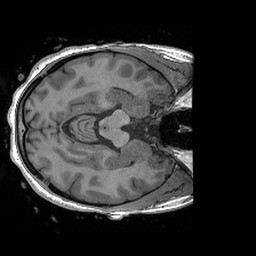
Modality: T1w
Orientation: axial
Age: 20
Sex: female
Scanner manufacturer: siemens
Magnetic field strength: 3 T
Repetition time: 2.4 s
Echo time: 0.00191 s